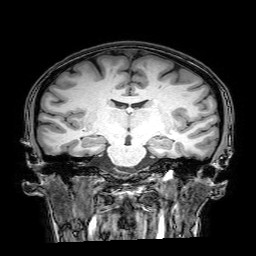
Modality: T1w
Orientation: sagittal
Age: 28
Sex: female